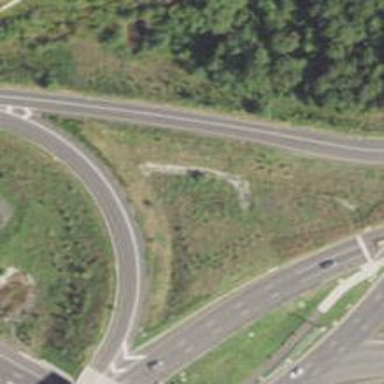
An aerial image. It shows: Motorway link at Diverging Diamond Interchange (DDI).